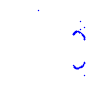
Particle: kaon